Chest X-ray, PA view. Patient: 21 years old, sex M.
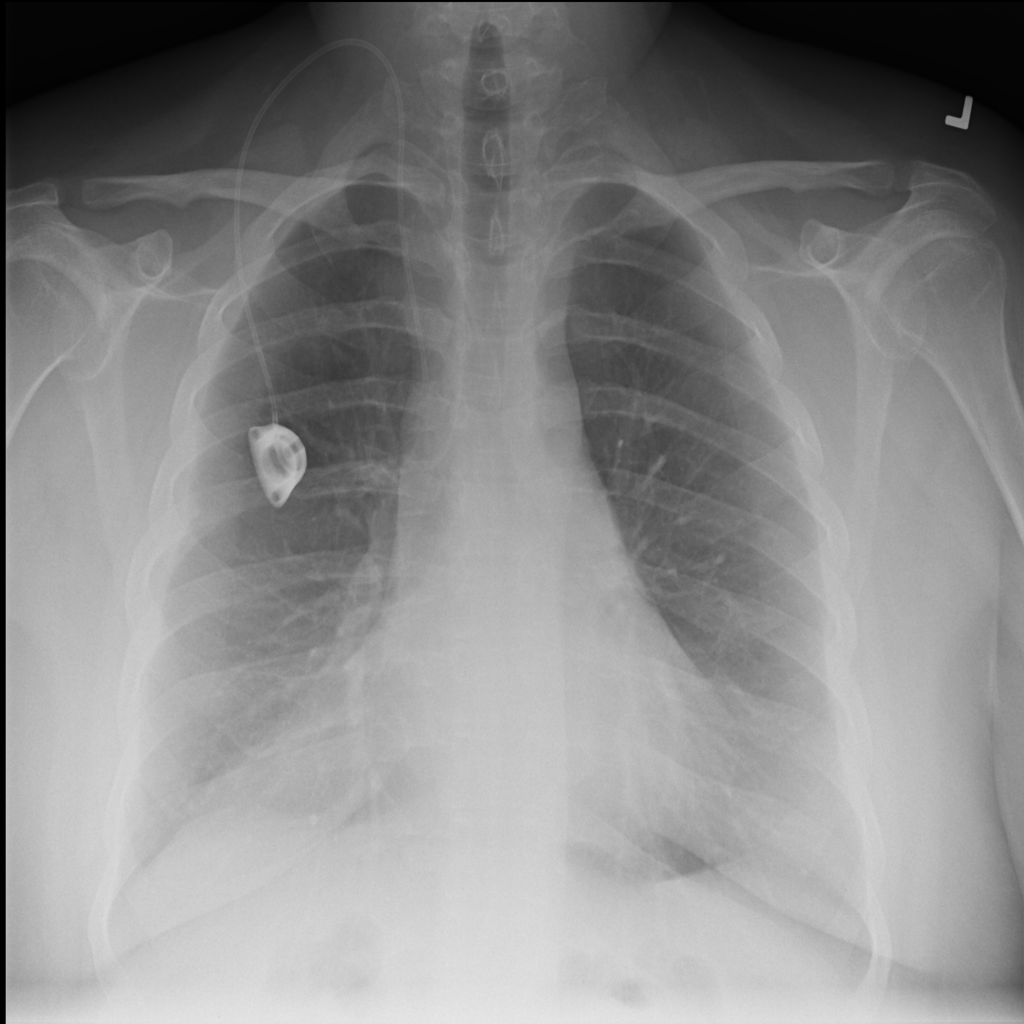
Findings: No Finding